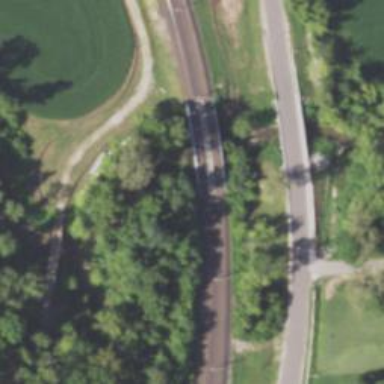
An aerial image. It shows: Bridge for light rail railway with electrified contact lines.